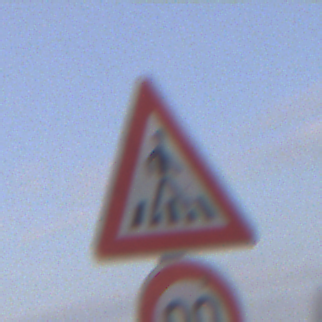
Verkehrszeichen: FussgaengerueberwegLinks
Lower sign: Geschwindigkeit90
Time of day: MorningAfternoon
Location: Outdoor (Urban)
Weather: PartlyCloudy
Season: NotSpecified
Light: Natural